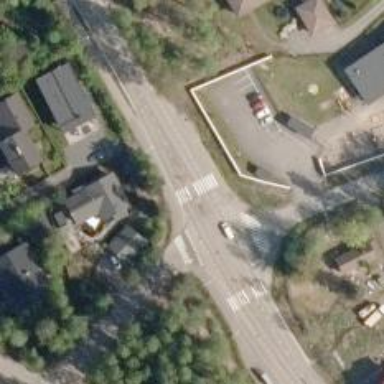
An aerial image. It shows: Uncontrolled road crossing with pedestrian island.